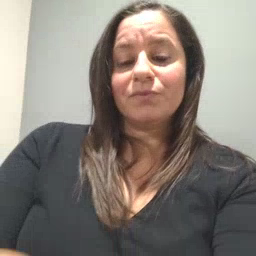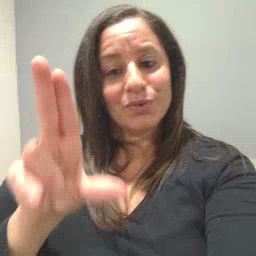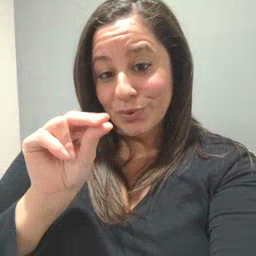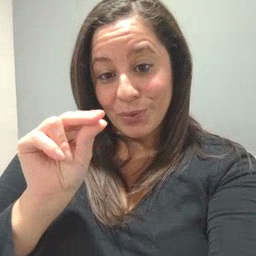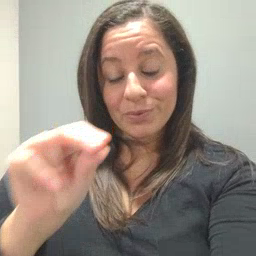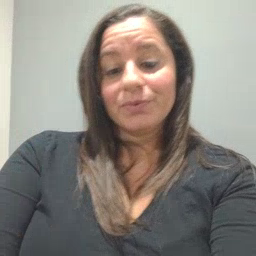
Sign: no